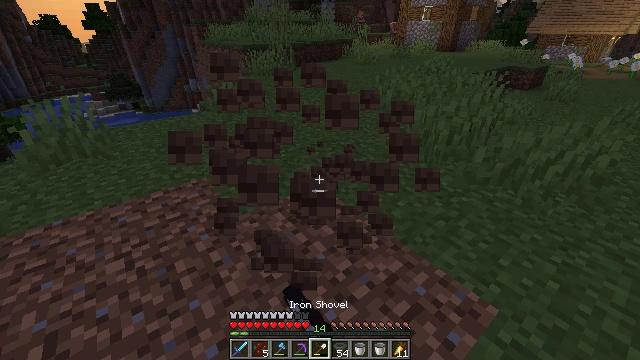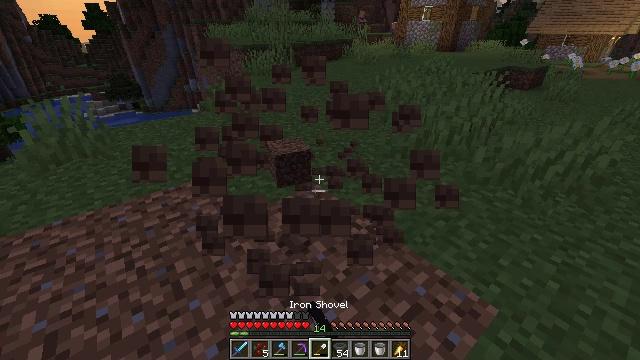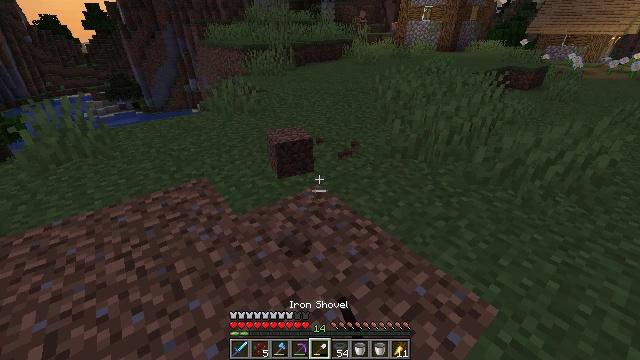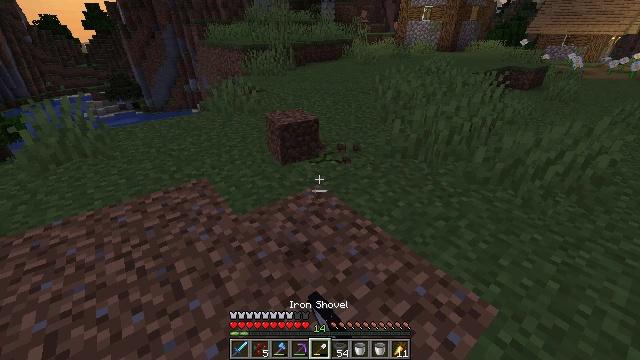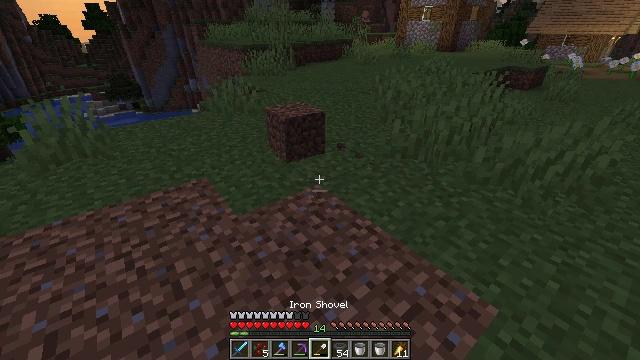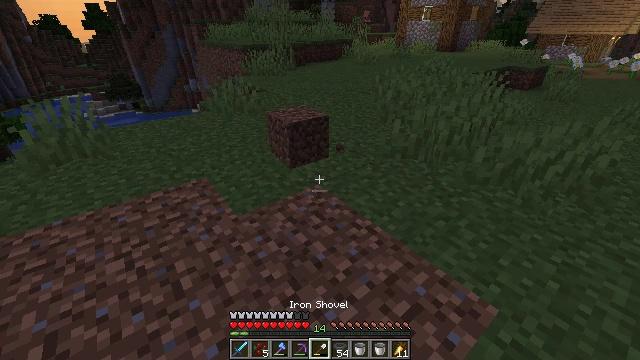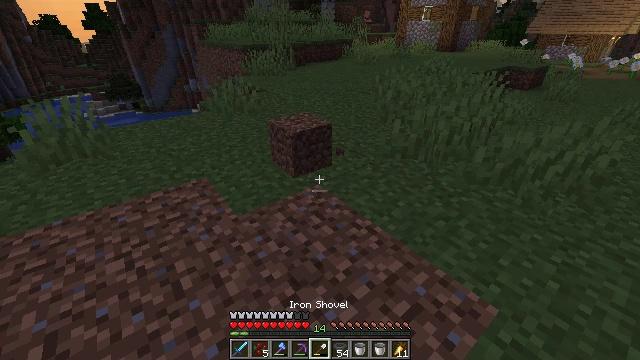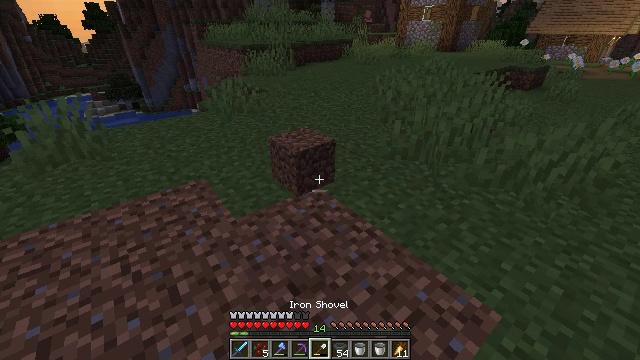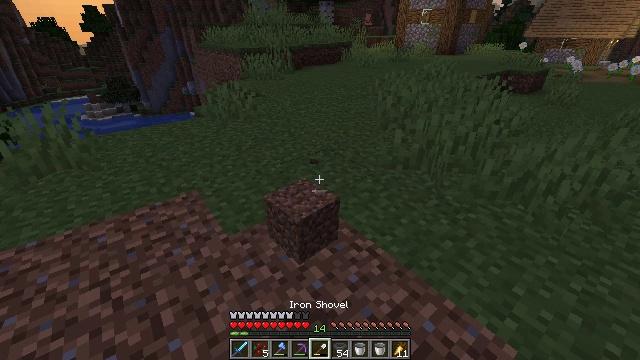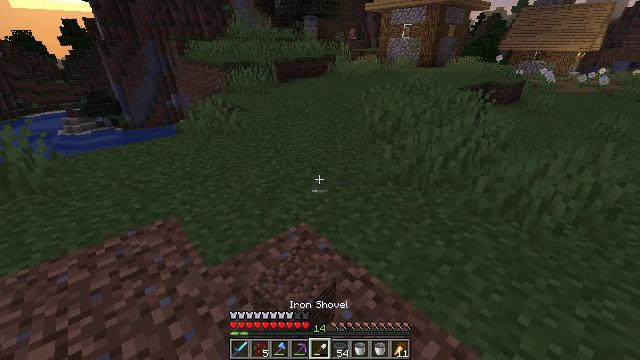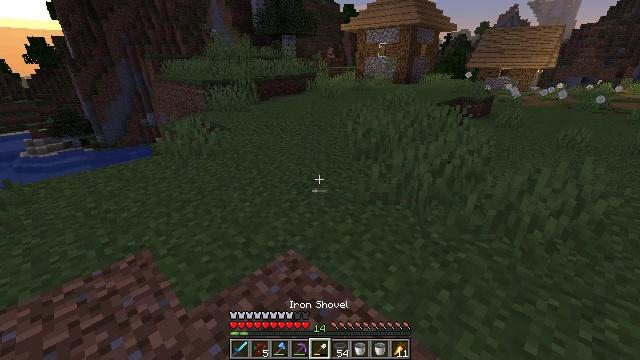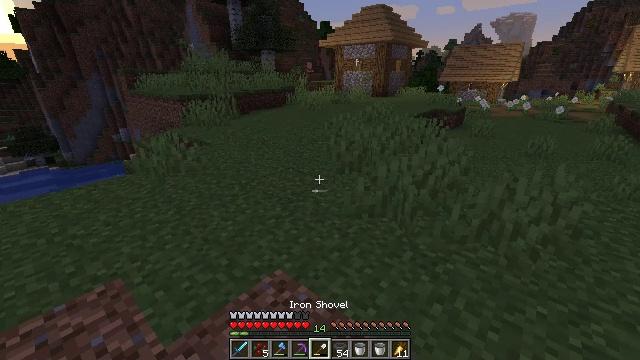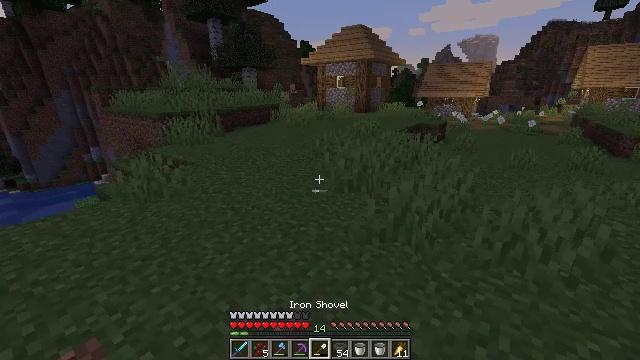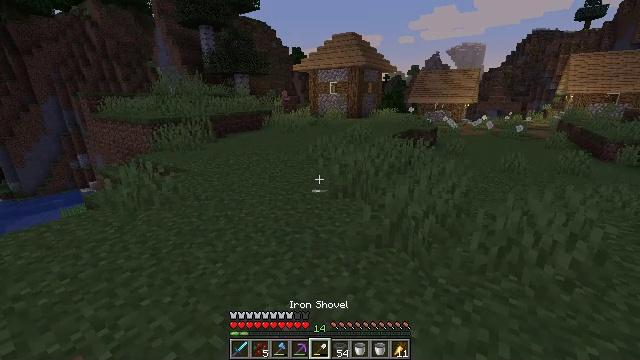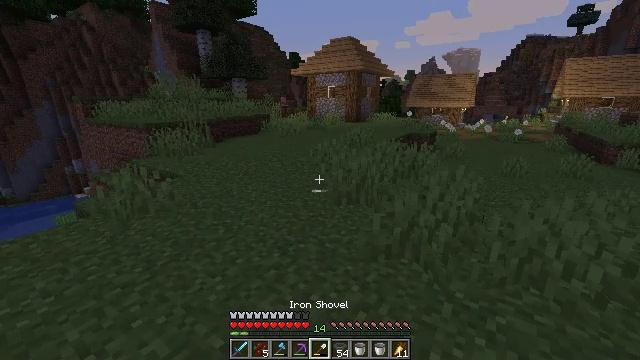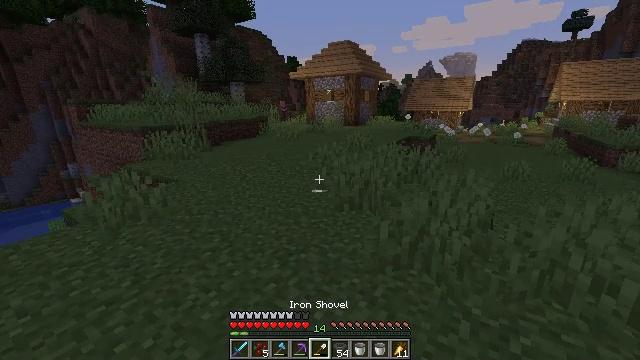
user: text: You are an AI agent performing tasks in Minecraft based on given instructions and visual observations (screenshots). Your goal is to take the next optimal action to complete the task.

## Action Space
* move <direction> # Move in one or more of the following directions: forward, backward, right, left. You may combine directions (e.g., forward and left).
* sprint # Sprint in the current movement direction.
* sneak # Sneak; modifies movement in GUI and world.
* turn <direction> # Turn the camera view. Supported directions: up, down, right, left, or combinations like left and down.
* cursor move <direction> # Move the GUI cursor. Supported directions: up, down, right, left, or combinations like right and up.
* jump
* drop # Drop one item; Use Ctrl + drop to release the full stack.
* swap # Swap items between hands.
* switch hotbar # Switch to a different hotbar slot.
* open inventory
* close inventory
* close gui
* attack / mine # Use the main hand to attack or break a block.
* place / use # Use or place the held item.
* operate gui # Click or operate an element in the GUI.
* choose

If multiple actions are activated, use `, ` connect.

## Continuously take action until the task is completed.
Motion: motion action
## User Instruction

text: Break the oak door to remove it.
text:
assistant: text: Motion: attack / mine
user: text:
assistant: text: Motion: attack / mine
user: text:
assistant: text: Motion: attack / mine
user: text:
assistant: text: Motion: no_op
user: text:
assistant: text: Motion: no_op
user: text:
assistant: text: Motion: no_op
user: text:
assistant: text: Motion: move forward
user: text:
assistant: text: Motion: move forward
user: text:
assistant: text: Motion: move forward, turn right and up
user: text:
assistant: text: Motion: move forward and move left, turn right and up
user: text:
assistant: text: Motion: move forward and move left, turn right and up
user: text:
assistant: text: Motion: move forward and move left, turn right and up
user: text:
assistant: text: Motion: move forward, turn right and up
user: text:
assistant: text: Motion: move forward
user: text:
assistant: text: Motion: move forward
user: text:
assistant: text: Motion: move forward
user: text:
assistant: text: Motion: move forward, sprint
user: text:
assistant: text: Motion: move forward, sprint
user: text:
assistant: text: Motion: move forward, sprint
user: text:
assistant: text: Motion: move forward, sprint
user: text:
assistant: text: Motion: move forward, sprint
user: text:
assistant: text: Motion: move forward
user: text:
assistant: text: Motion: move forward
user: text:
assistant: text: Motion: move forward, turn right and up
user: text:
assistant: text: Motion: move forward, turn right and up
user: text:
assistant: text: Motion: move forward, turn right and up
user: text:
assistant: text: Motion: move left, turn right and up
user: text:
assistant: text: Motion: move left, turn right and up
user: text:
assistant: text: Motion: move left, turn right and up
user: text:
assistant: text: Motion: turn right and up